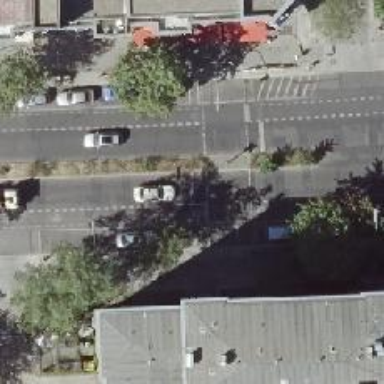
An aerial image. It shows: Road with traffic signals.